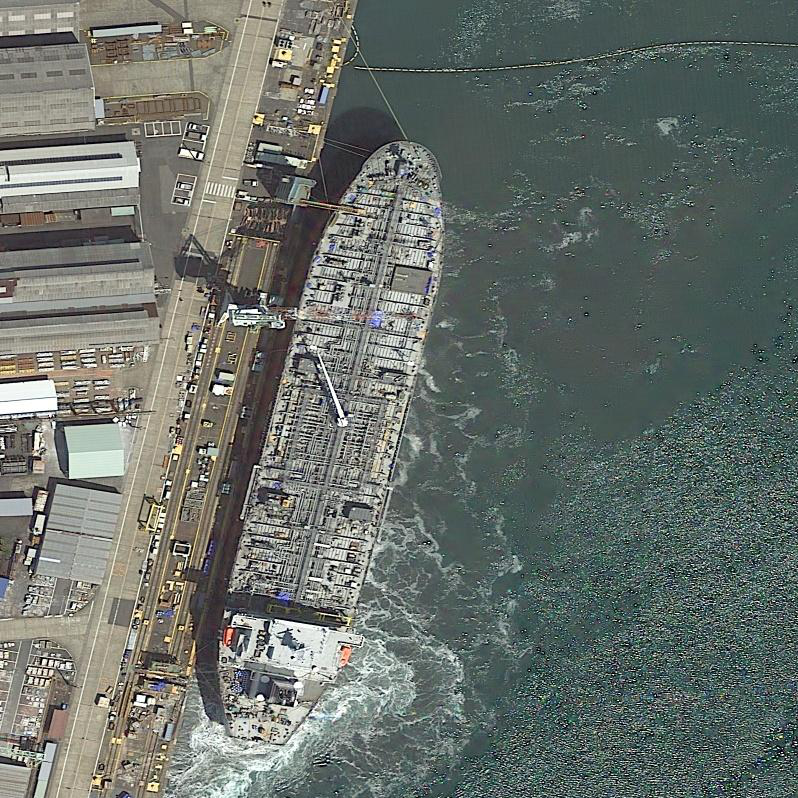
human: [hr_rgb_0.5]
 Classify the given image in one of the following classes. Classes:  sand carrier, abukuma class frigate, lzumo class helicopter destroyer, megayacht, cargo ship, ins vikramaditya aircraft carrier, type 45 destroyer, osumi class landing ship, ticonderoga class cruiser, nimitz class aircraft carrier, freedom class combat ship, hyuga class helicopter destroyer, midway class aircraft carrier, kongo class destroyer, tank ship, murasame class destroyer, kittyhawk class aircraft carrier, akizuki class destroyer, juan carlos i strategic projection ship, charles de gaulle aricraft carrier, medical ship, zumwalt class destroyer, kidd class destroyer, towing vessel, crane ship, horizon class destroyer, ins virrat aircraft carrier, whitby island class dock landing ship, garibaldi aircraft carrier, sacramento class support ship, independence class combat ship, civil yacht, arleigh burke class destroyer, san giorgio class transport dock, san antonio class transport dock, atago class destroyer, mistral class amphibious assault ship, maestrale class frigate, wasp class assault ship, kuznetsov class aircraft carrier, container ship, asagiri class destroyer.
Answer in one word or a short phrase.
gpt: Tank ship